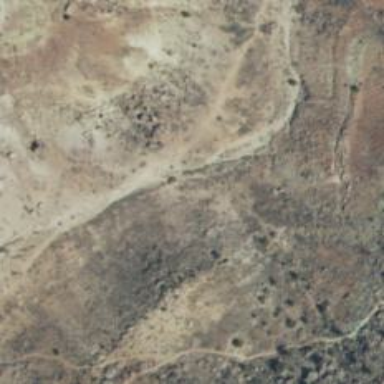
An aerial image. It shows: Archaeological site with historical significance.